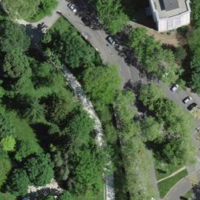
EUNIS habitat code: 53
Species observed at this site:
Sciurus vulgaris